Aerial crown-view tile of a tropical tree (Barro Colorado Island, Panama), acquired 20250616:
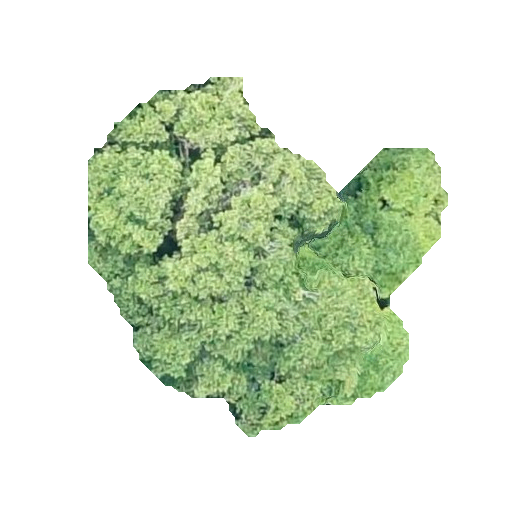
Species: Poulsenia armata
GBIF accepted scientific name: Poulsenia armata
Crown area: 122.653 m²